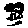
Label: square